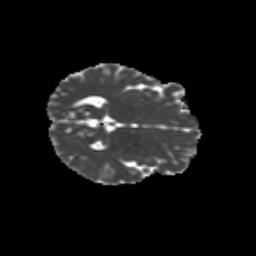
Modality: MD
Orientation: axial
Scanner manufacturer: siemens
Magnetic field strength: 3 T
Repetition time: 9.2 s
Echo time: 0.084 s